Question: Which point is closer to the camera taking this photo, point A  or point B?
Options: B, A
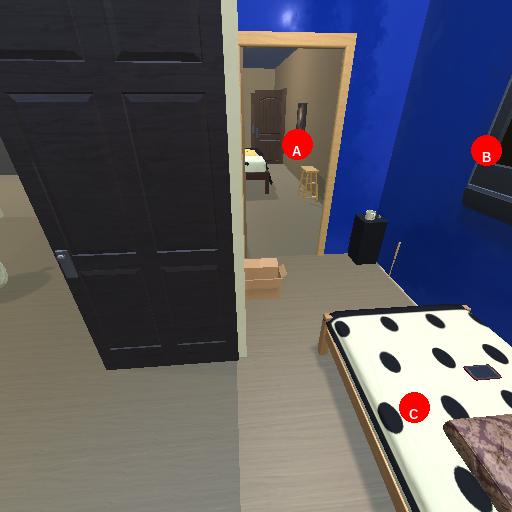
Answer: B